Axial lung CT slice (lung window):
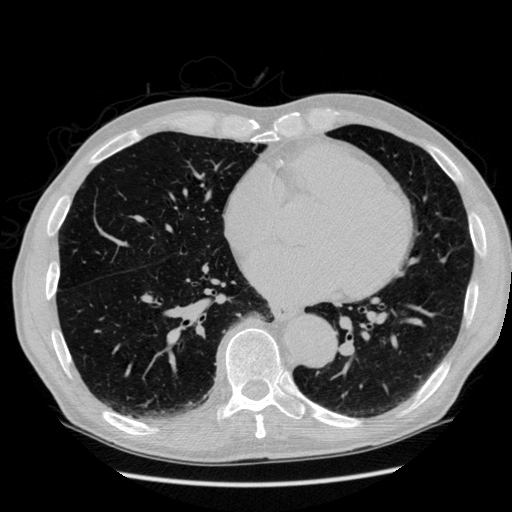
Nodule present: no